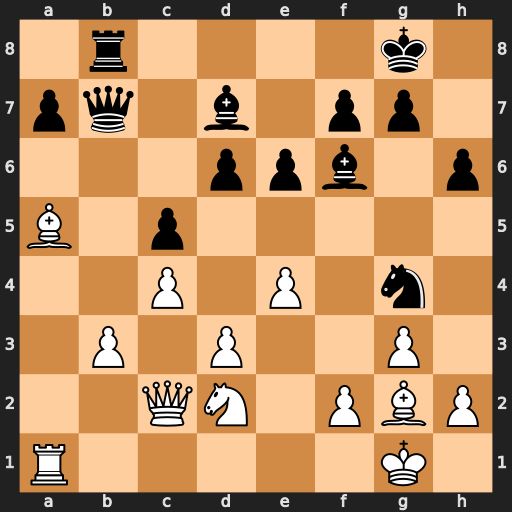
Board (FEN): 1r4k1/pq1b1pp1/3ppb1p/B1p5/2P1P1n1/1P1P2P1/2QN1PBP/R5K1
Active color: w
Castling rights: -
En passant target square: -
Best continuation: e5 Bc6 Bxc6 Qxc6 exf6